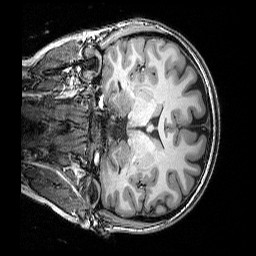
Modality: T1w
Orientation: coronal
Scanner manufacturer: siemens
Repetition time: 2.25 s
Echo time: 0.00418 s